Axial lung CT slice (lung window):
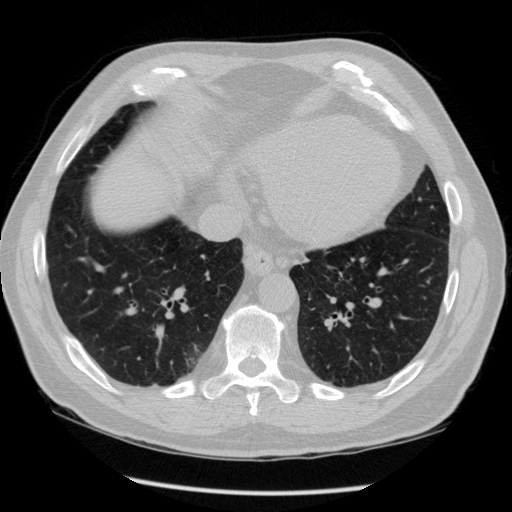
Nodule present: no